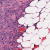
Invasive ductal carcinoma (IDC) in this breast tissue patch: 1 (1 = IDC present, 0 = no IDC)